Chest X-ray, PA view. Patient: 83 years old, sex F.
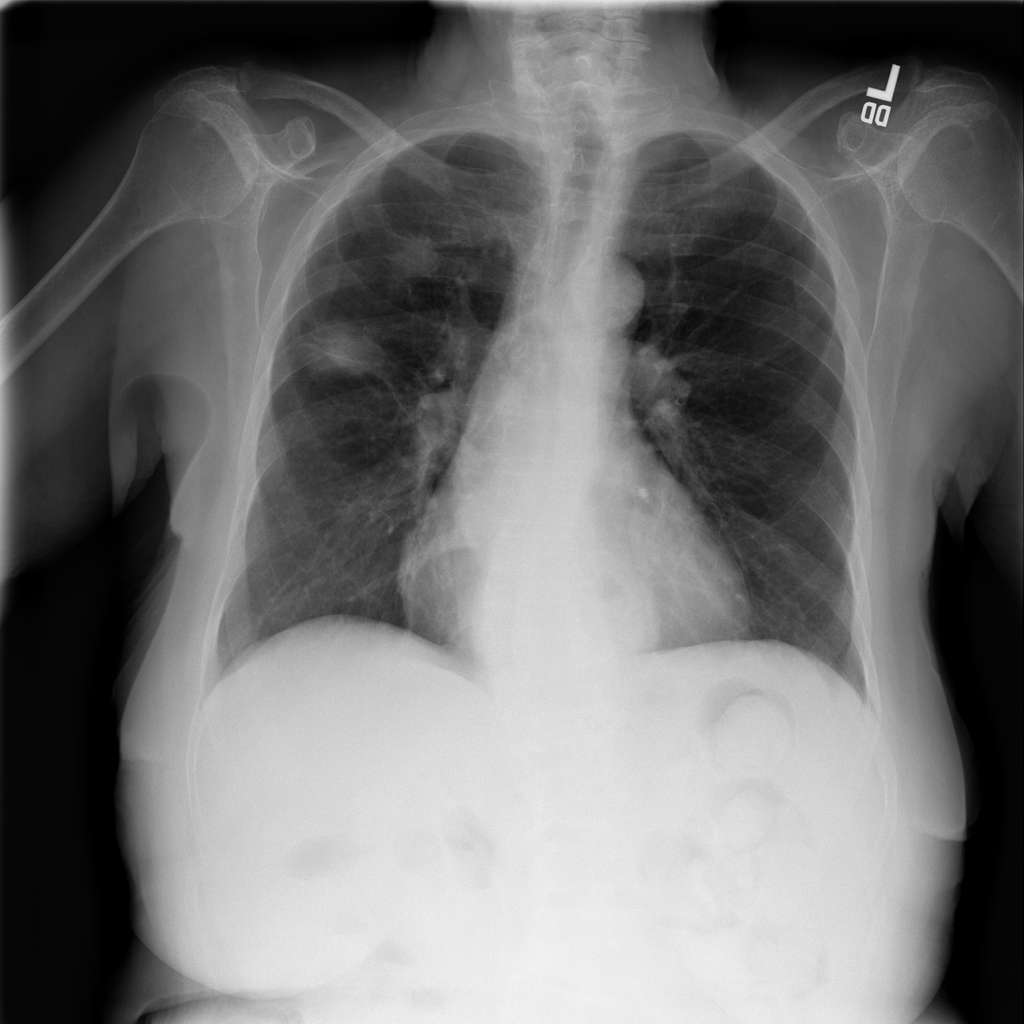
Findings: Hernia, Mass